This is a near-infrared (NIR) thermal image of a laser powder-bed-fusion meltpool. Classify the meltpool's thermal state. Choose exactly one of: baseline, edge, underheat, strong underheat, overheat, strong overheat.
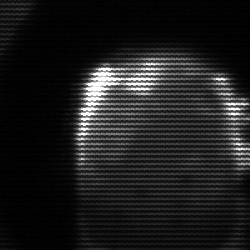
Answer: baseline